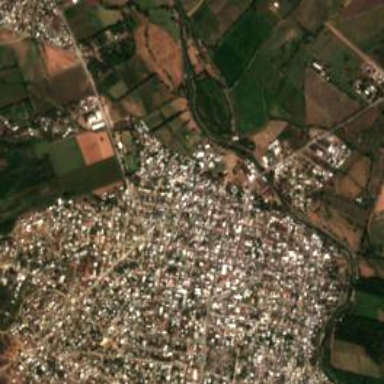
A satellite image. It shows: Town.